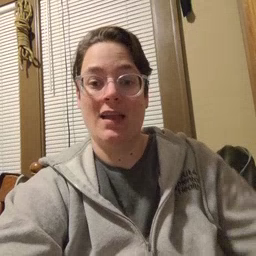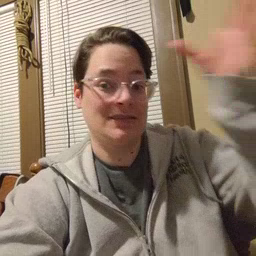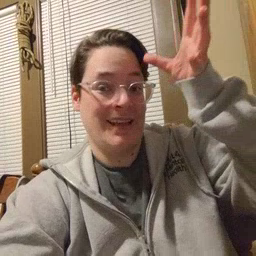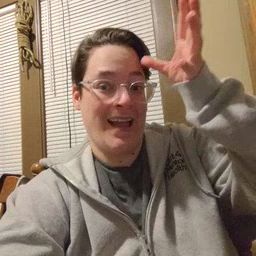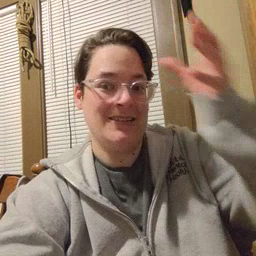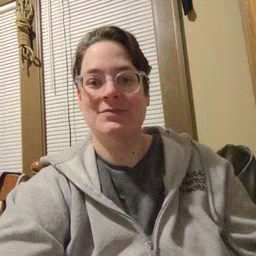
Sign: dad